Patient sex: F
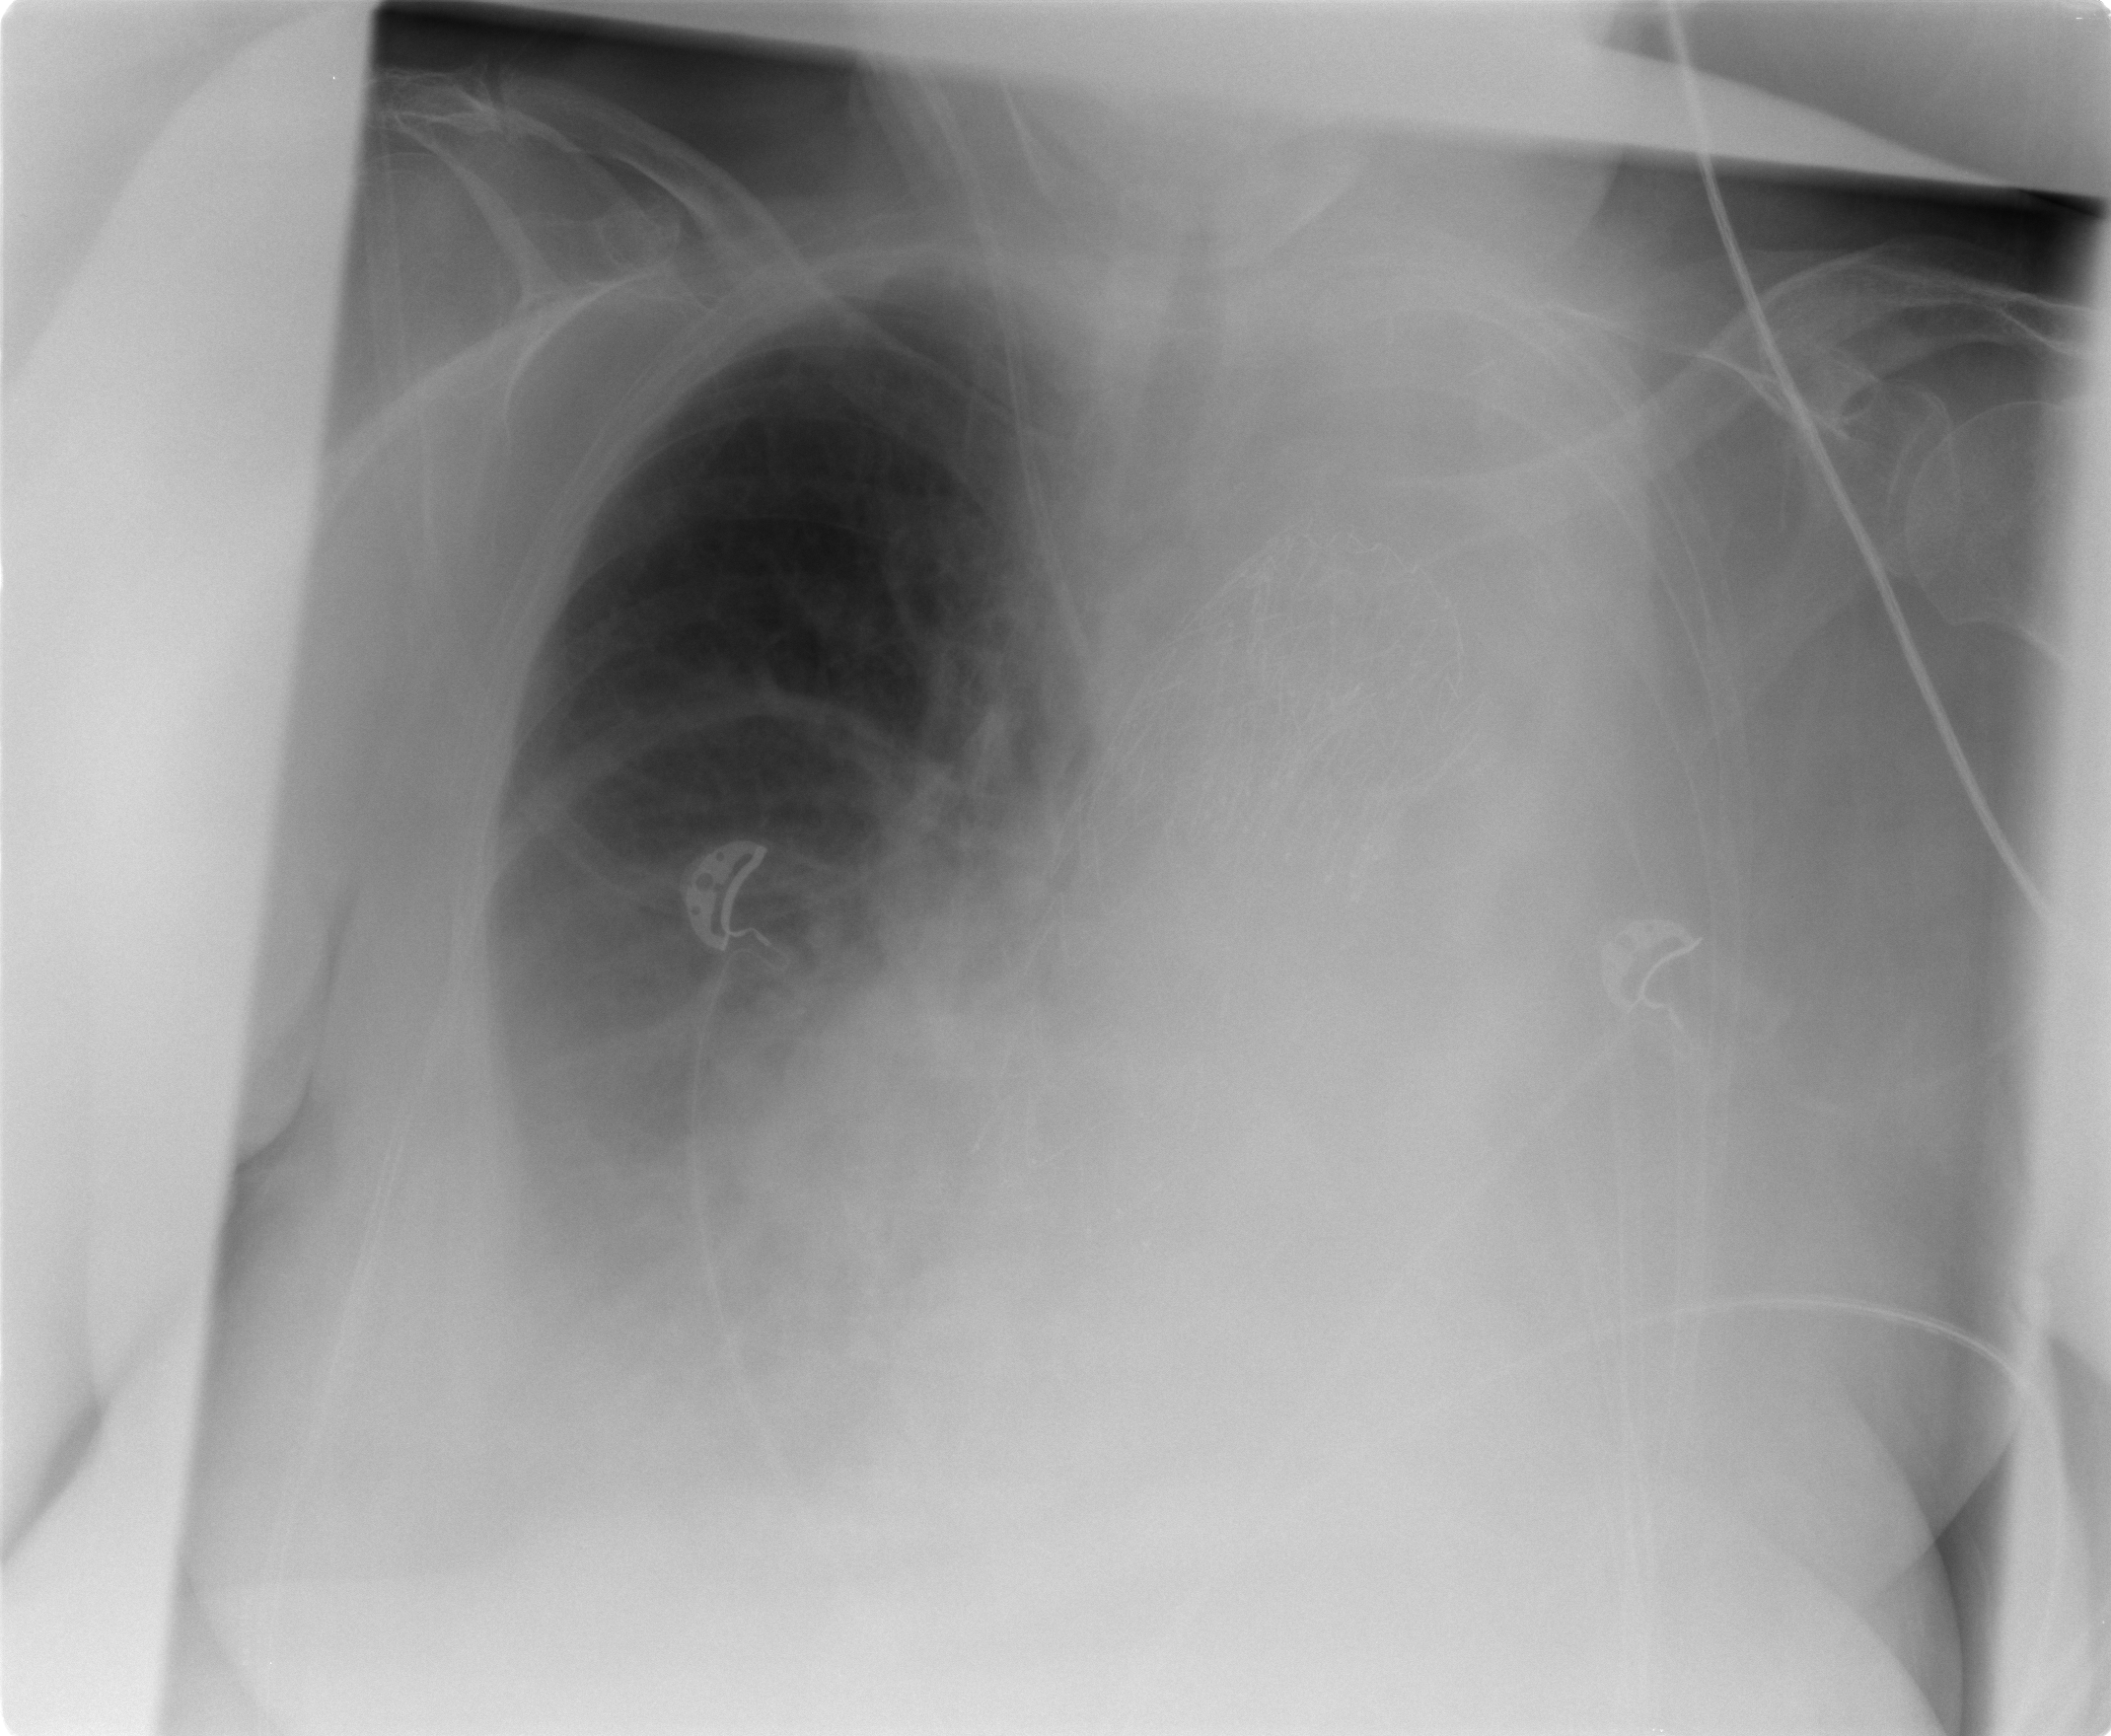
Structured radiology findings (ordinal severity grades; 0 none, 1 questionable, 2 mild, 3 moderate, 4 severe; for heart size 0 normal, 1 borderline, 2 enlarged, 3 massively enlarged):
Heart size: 1
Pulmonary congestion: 2
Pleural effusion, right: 3
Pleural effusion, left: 3
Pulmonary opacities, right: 0
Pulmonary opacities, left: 0
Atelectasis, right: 2
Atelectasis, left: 4